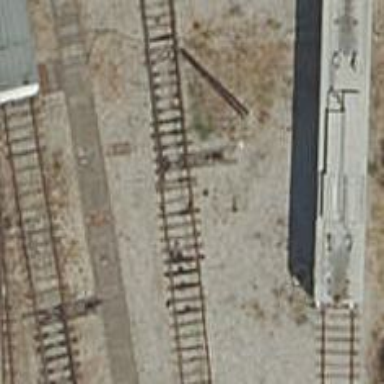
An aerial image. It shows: Rail yard with electrified contact lines for railway operations.